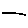
Label: line